Question: How to get my live wallpaper icon in Livewallpaper list.
I am developing a live wallpaper. After running the application
i cannot see icon when selecting livewallpaper.
please see picture below
I can see the Text Flowers HD Wallpaper but not icon.
Thanks for you help in advance

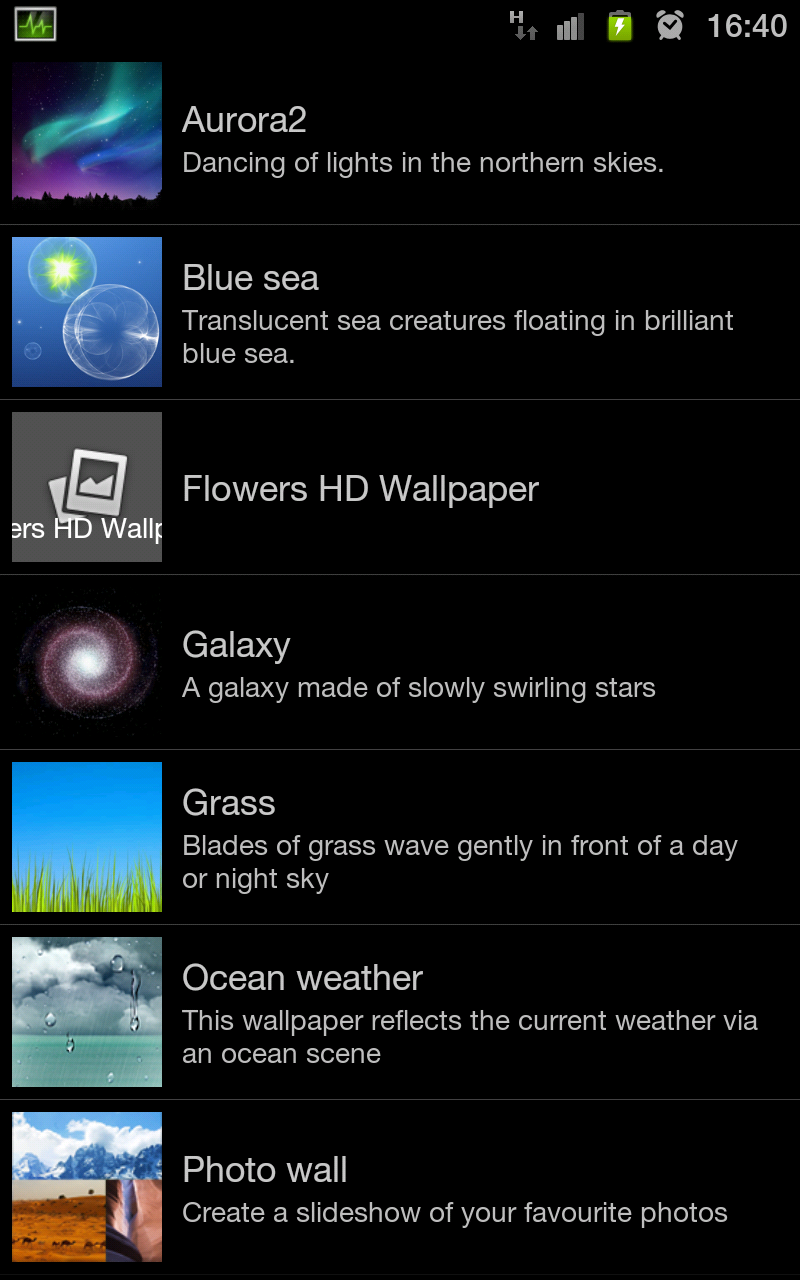
Answer: Use the android:thumbnail attribute on the wallpaper element in your xml as such:
'''
android:thumbnail="@drawable/thumb"
'''